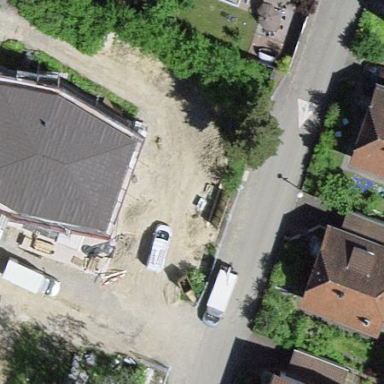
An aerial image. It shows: Bicycle parking area located on the roof of building.